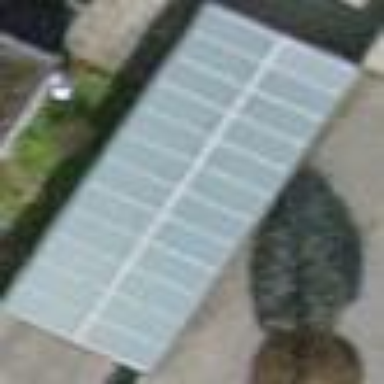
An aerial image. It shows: View of roof of building.